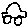
Label: car